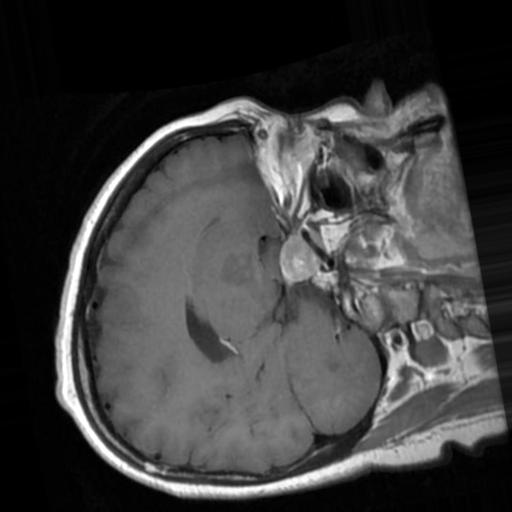
Label: brain_tumor